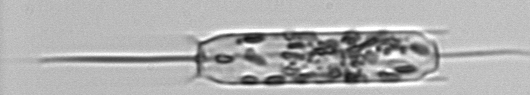
Label: Ditylum_brightwellii